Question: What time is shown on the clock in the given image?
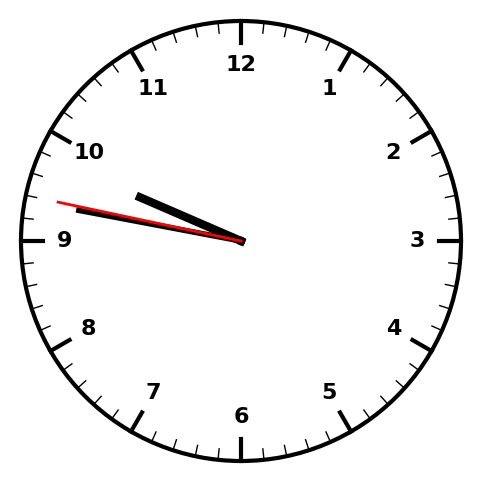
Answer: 09:46:47